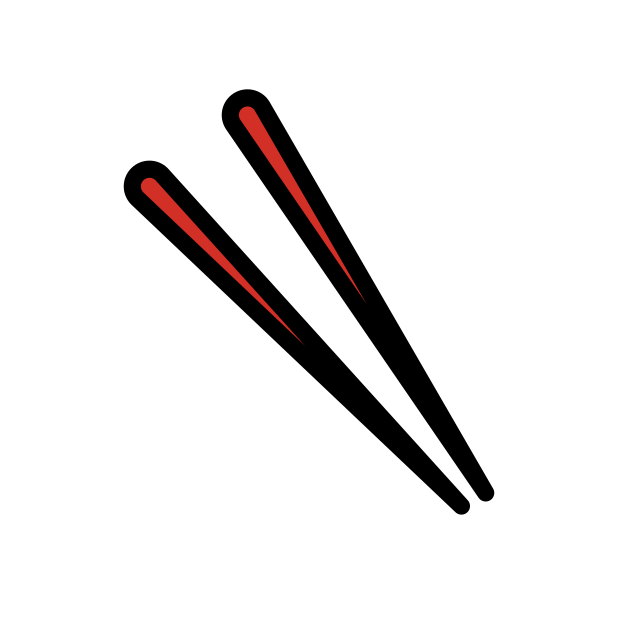
Emoji: 🥢
Name: chopsticks
Unicode: 0x1f962